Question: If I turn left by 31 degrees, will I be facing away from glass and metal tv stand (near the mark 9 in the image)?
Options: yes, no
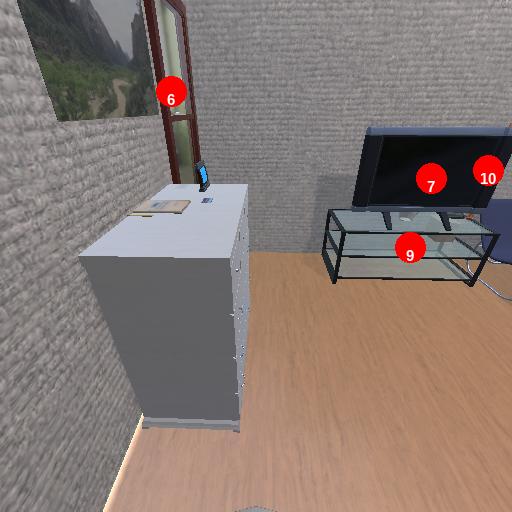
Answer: yes